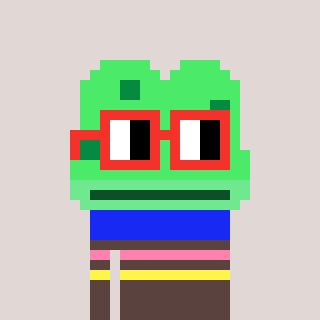
a pixel art character with square red glasses, a frog-shaped head and a darkbrown-colored body on a warm background